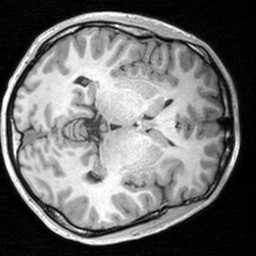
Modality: T1w
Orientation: axial
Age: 21
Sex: male
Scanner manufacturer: siemens
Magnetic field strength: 3 T
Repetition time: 1.9 s
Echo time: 0.00226 s